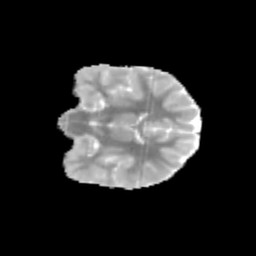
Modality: MD
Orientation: coronal
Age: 9
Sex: female
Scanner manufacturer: siemens
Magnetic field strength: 3 T
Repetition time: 3.8 s
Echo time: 0.07 s